Aerial crown-view tile of a tropical tree (Barro Colorado Island, Panama), acquired 20240611:
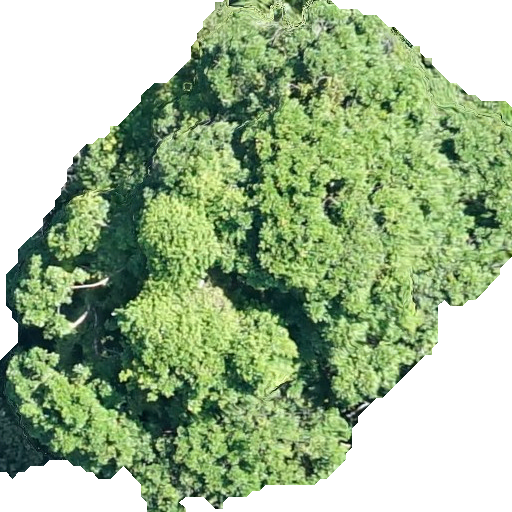
Species: Simarouba amara
GBIF accepted scientific name: Simarouba amara
Crown area: 292.554 m²